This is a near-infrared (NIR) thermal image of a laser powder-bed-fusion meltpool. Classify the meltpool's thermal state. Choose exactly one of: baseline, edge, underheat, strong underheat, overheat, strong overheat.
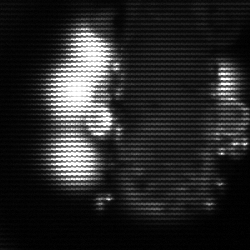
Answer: strong underheat